Question: I installed <URL> in Visual Studio 2012, which looks just like the Git support Visual Studio 2013 has out of the box. I went to "Connect to Team Projects" and used "Add" under Local Git Repositories to add an existing Git repository. When I open it, I see no option to browse the code:

The Solution Explorer pane is empty, too.
How do I navigate the Git repository files within Visual Studio? Isn't there a "Source Control Explorer" for Git like there is for TFVC?
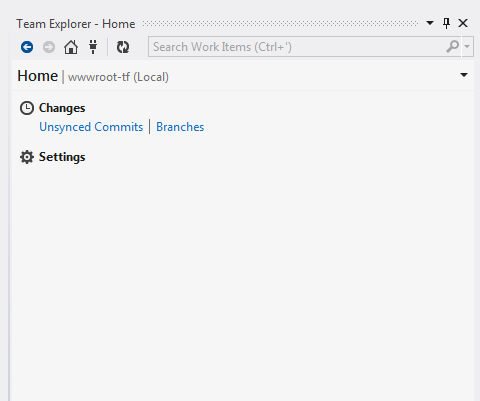
Answer: There actually isn't a way to navigate your Git repo inside VS yet. If you're on the RTM you can open any solution that is inside the repo from the Team Explorer homepage. Other than that you need to use Windows Explorer or something else for now.
I've been told that this is high on their priority list, so I would expect to see it soon (probably 2013.1 I would guess).